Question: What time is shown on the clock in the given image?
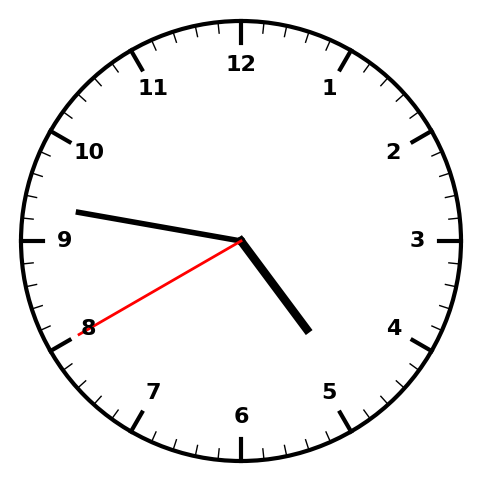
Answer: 04:46:40